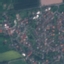
Land use / land cover class: Residential